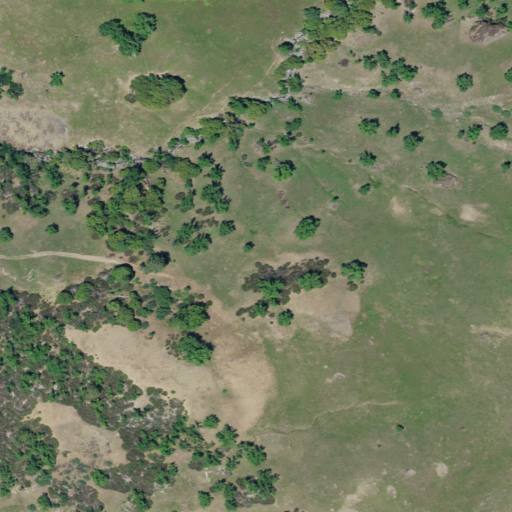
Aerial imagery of depression(s) in California named Hayshed Basin containing shrub, grassland, mixed forest, and evergreen forest